Question: Why when I save a file in Sublime Text 3 is the default save location the Sublime install directory and why is the default file type nothing?

I want to set the default save location to the Desktop and the default file type to .txt, how can I do this?
Here are my settings:
'''
{
"font_size": 9,
"hot_exit": false,
"ignored_packages": ["Vintage"],
"remember_open_files": false
}
'''
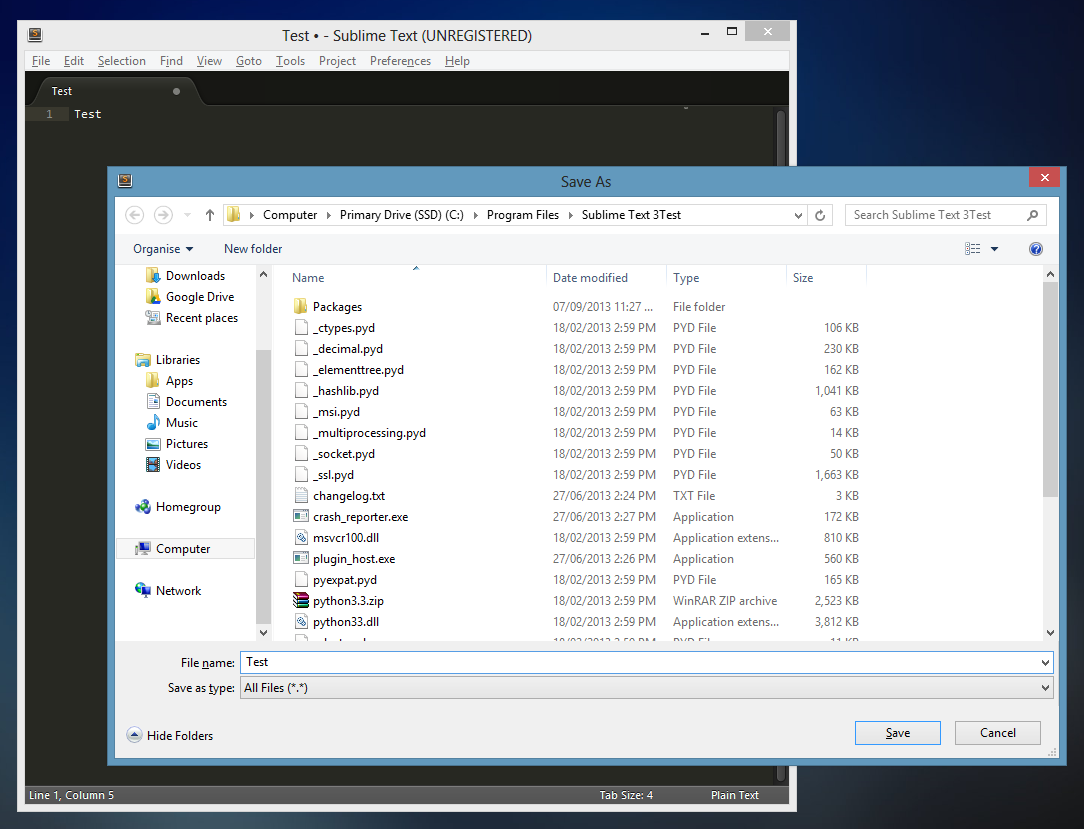
Answer: Doesn't (currently) address the default extension issue, but you can also try <URL>. Rather than creating an unnamed buffer, this plugin creates a named file. The default location is configurable, though there is no default extension.
Disclaimer: I'm the maintainer of the AdvancedNewFile plugin.
I've updated AdvancedNewFile to support default file extensions.